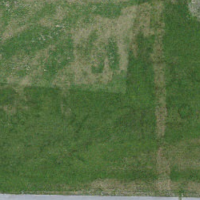
EUNIS habitat code: 57
Species observed at this site:
Colchicum autumnale